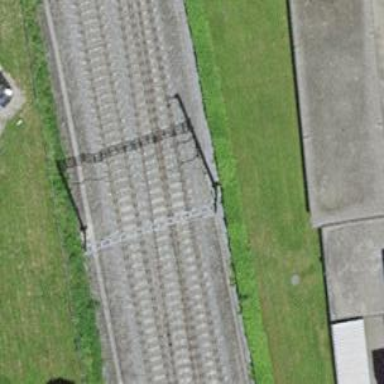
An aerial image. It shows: Rail siding with electrified contact lines.